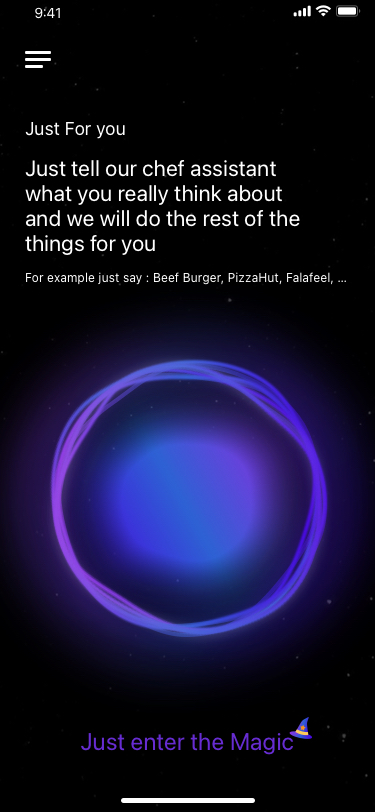
Text in this UI design:
Just For you
Just tell our chef assistant
what you really think about
and we will do the rest of the
things for you
For example just say : Beef Burger, PizzaHut, Falafeel, …
Just enter the Magic